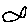
Label: fish